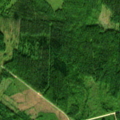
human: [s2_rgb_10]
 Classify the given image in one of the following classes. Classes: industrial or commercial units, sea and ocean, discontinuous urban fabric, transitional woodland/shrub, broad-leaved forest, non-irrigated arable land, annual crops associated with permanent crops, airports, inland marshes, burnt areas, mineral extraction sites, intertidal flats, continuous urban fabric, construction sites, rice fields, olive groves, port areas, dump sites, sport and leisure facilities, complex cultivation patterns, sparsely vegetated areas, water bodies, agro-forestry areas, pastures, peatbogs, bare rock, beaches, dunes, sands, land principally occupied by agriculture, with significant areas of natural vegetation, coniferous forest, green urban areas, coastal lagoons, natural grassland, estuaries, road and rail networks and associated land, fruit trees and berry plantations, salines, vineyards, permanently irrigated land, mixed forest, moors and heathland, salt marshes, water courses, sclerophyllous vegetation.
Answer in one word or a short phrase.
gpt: broad-leaved forest, mixed forest, transitional woodland/shrub